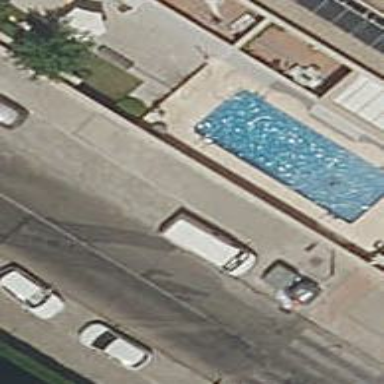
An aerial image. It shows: Swimming pool located in leisure land.